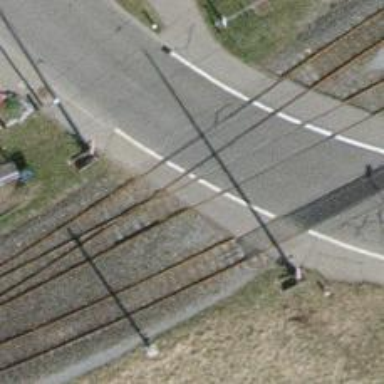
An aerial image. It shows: Crossing for the railway.